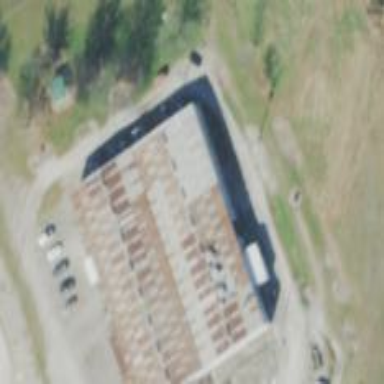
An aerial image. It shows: Industrial building.